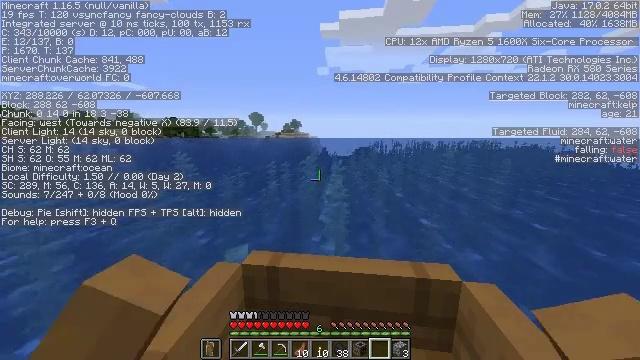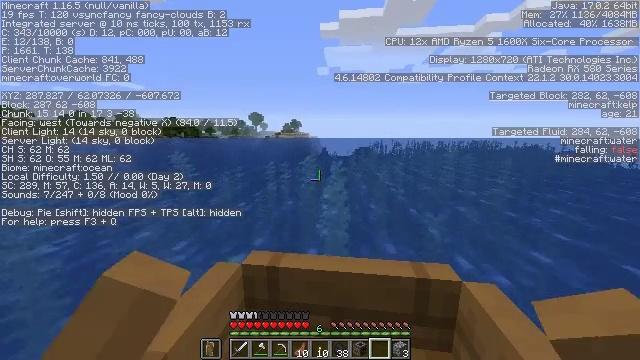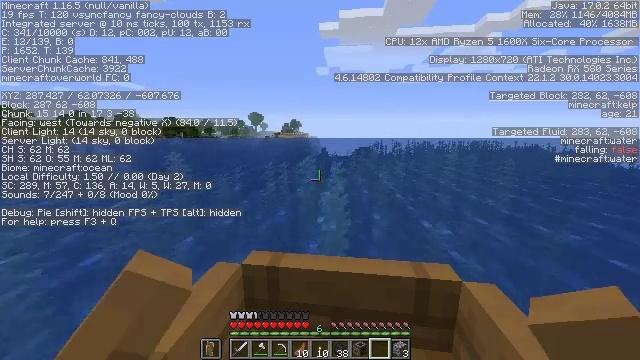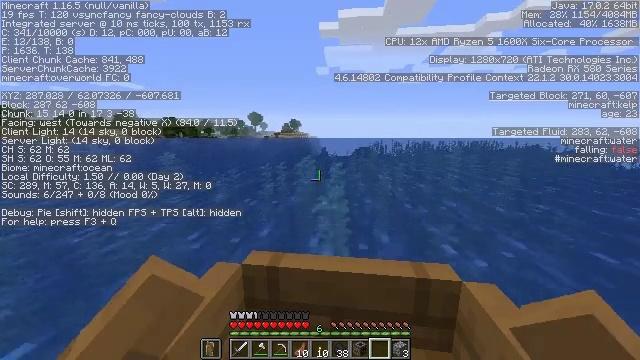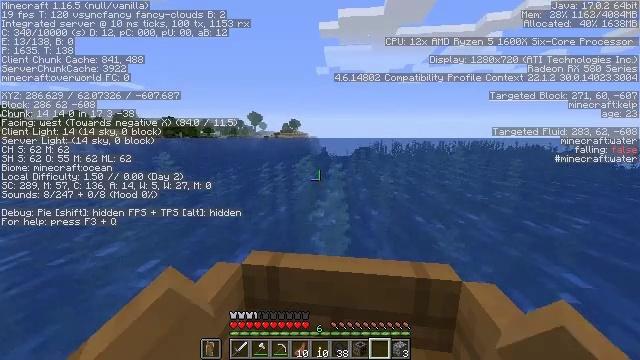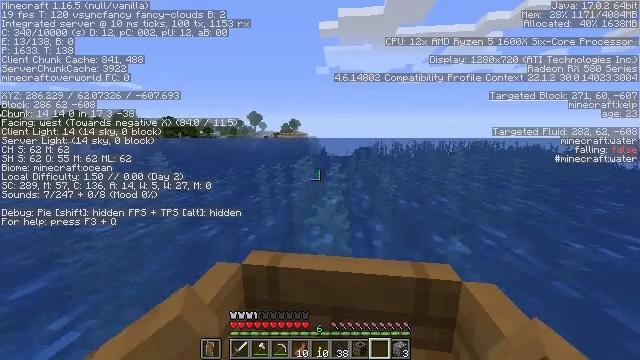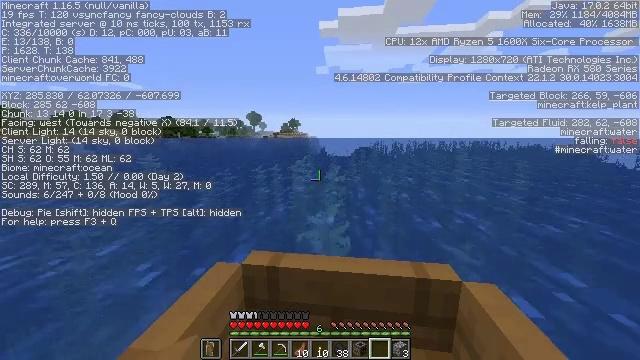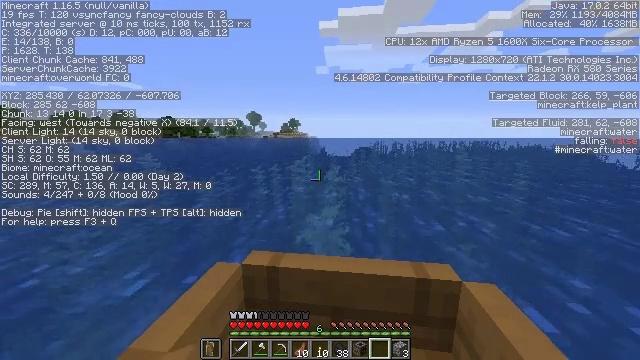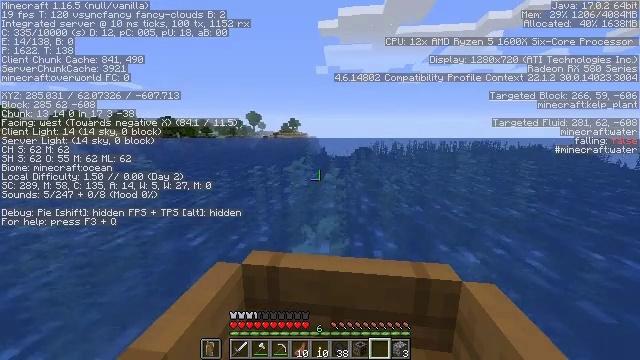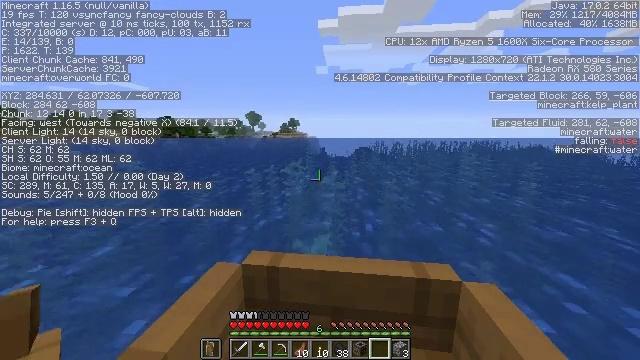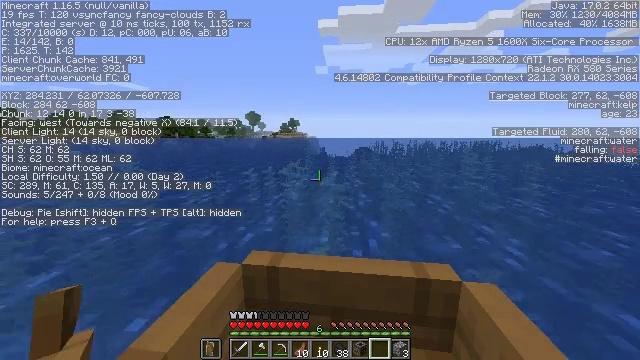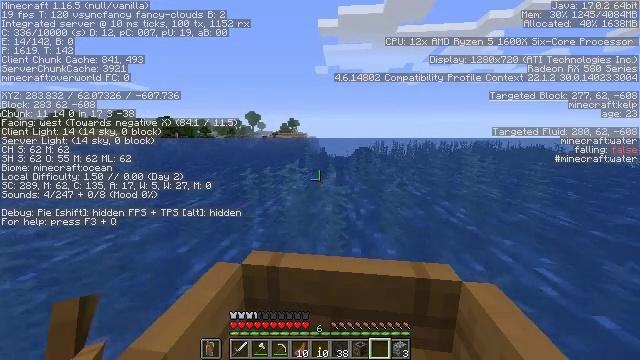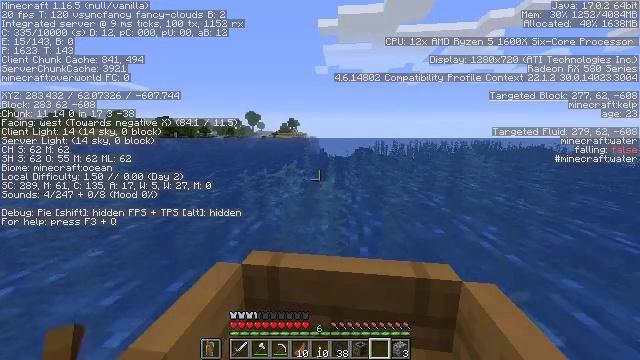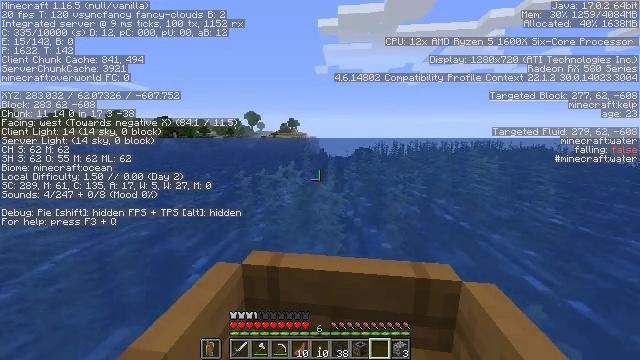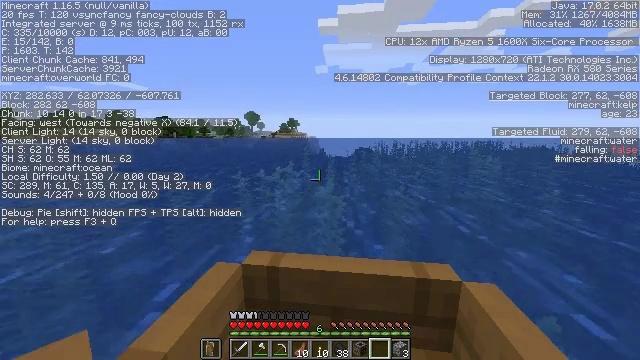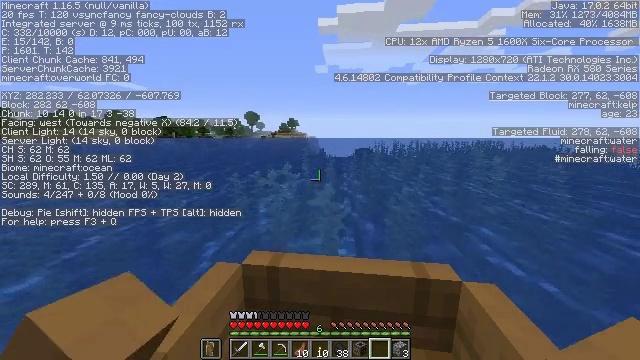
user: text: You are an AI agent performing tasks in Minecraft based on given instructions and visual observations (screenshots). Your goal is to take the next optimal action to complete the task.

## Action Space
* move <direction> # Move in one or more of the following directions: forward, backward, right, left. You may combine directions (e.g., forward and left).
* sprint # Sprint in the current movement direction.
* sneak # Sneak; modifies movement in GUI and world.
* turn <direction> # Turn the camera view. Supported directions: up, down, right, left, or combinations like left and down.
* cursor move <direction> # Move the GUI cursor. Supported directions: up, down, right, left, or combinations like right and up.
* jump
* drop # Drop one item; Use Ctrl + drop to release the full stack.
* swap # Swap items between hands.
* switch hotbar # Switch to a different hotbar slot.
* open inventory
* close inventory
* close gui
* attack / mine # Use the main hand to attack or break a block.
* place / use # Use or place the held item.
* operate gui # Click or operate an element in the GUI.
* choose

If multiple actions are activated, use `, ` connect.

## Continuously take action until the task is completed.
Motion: motion action
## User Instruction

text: Mine the sugar cane near rivers.
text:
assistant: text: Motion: move forward
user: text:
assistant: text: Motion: move forward
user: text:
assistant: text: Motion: move forward
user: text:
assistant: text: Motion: move forward
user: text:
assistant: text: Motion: move forward
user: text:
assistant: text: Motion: move forward
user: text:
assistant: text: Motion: move forward
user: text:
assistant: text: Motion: move forward
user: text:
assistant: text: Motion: move forward
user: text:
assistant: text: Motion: move forward
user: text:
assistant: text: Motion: move forward
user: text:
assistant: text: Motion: move forward
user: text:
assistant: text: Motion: move forward
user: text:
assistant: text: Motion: move forward
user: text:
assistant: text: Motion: move forward
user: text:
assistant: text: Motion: move forward
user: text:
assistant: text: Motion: move forward
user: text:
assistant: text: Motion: move forward
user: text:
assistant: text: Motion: move forward
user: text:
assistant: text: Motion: move forward
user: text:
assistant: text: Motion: move forward
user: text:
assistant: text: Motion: move forward
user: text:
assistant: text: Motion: move forward
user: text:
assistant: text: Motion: move forward
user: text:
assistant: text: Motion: move forward
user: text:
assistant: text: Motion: move forward
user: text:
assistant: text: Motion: move forward
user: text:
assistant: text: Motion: move forward
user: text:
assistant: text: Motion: move forward
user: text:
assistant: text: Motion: move forward